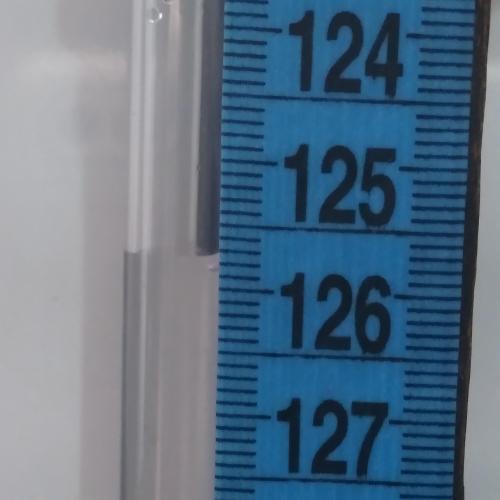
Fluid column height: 125.7 cm